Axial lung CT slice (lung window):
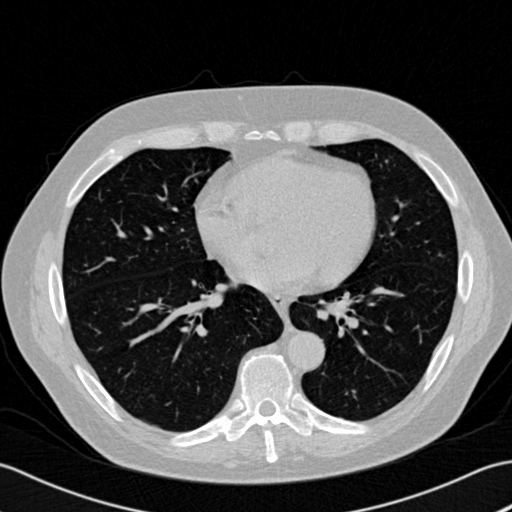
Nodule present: no